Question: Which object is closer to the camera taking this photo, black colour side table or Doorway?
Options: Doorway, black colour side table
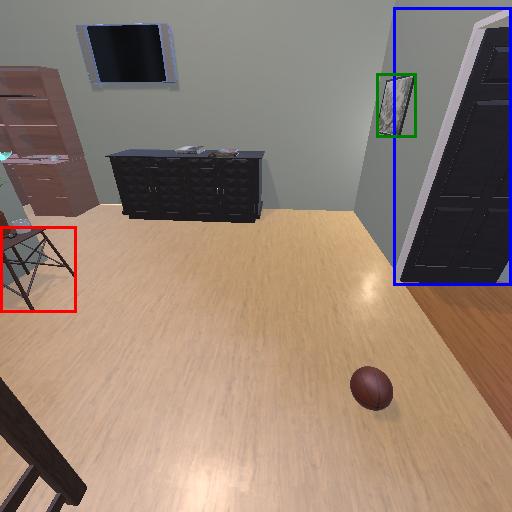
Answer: Doorway